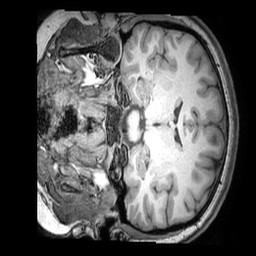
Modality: T1w
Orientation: coronal
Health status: healthy
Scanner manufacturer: philips
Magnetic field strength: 3 T
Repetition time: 0.007326 s
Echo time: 0.003268 s